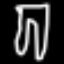
Label: pants